Current action and preconditions to check: trajectory_clear

Your task: For each precondition in the list above, predict whether it will hold at this action.

Consider the current scene as observed from the mobile robot's camera, and analyze the predicted future states of all dynamic agents (e.g., people, animals, vehicles, or any moving entities) within the NEXT SECOND.

IMPORTANT: Only answer "very likely" if you are absolutely certain—based on strong, clear evidence—that a dynamic agent will violate the precondition in the predicted future state. Do NOT answer "very likely" for unlikely, ambiguous, or low-probability risks.

Ask yourself for each precondition: Is there a high probability, with clear and convincing evidence, that the predicted future states of any dynamic agent will interfere with the predicted future state of the currently executing action within the NEXT SECOND, causing that precondition to fail?

Assess the risk level based on these predictions. Use "likely" or "very likely" if motions create a clear risk of interference.

Use "neutral" or "improbable" if agents are nearby but their predicted paths are clearly diverging or non-conflicting.

Failure Risk Categories: "very improbable", "improbable", "neutral", "likely", "very likely"

Answer Format: Output ONLY the probability_of_failure value from these categories: "very improbable", "improbable", "neutral", "likely", "very likely"

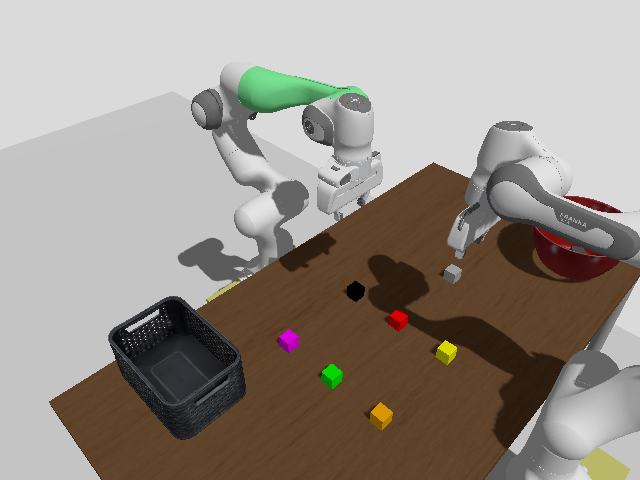

Answer: very improbable